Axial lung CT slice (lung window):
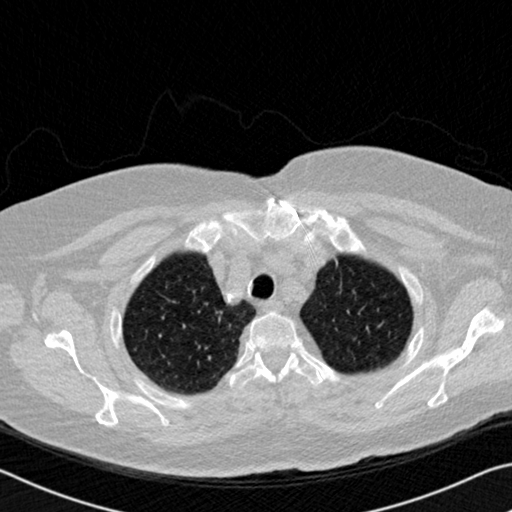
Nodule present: no